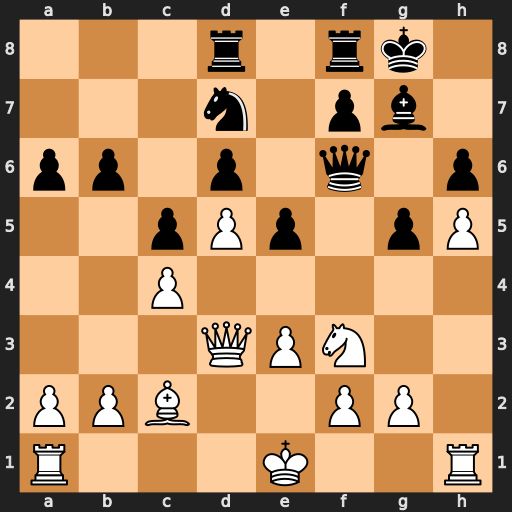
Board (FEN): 3r1rk1/3n1pb1/pp1p1q1p/2pPp1pP/2P5/3QPN2/PPB2PP1/R3K2R
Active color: w
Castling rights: KQ
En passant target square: -
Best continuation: Qh7#